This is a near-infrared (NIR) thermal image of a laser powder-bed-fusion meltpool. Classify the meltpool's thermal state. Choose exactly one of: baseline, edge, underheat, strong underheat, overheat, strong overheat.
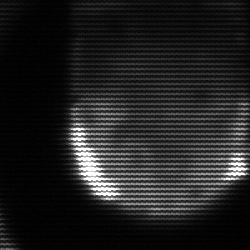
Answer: edge